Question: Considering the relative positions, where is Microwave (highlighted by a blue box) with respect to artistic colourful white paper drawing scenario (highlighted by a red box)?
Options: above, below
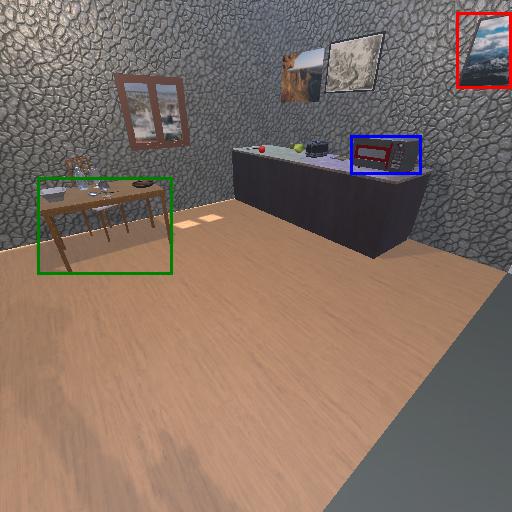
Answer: above